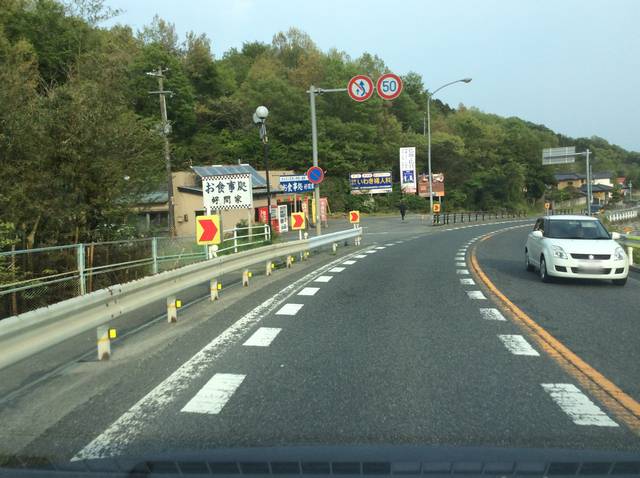
Region: Japan
Coordinates: 37.076, 140.824